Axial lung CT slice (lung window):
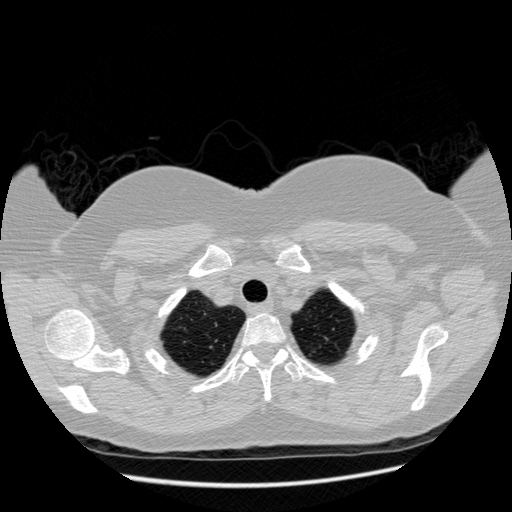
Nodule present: no